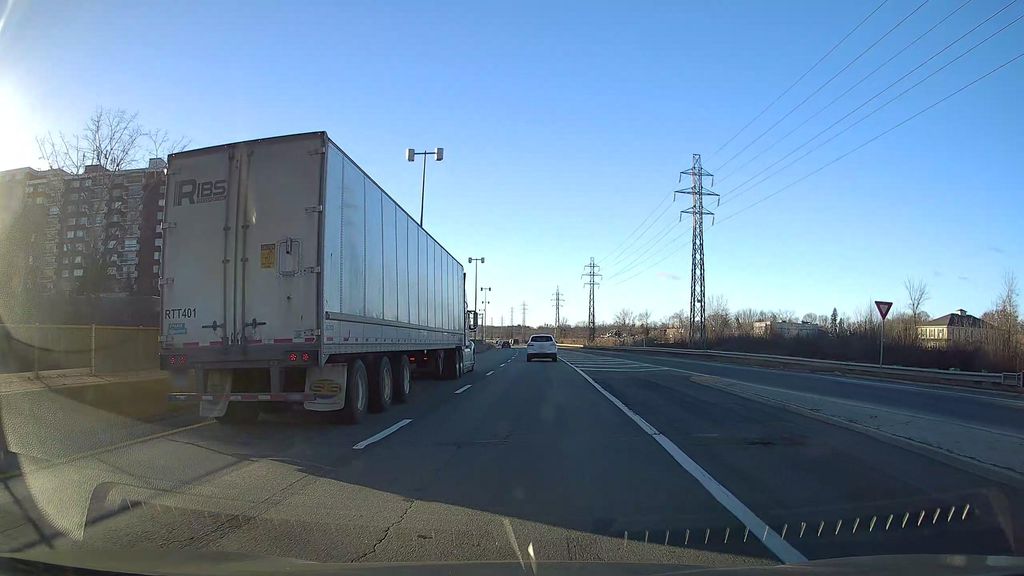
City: montreal